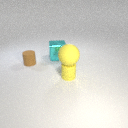
small yellow rubber cylinder in front of small brown rubber cylinder